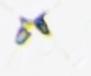
Label: Detritus